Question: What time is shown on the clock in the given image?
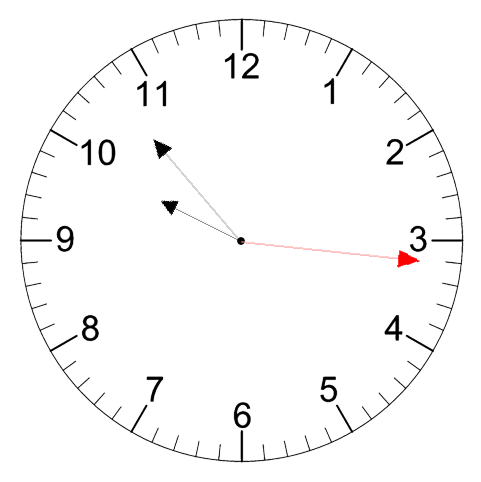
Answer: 09:53:16